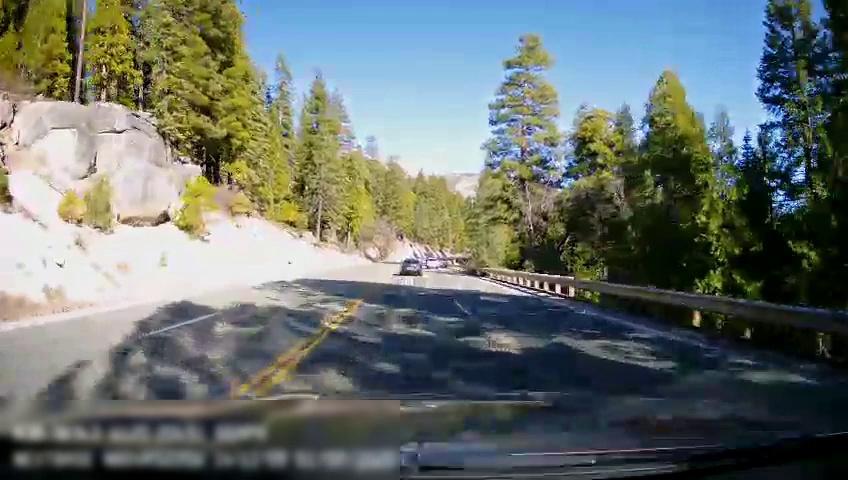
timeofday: Day
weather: Sunny
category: Drivable Space
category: Vehicles | Car
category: Vehicles | SUV
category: Lanes | Current Lane
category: Lanes | Alternate Lane
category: Lanes | Opposite Lane
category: Lanes | Opposite Lane